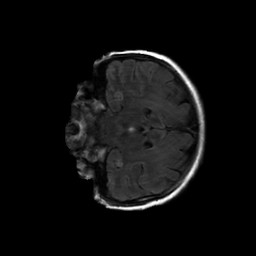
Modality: FLAIR
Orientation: coronal
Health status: ill
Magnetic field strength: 3 T